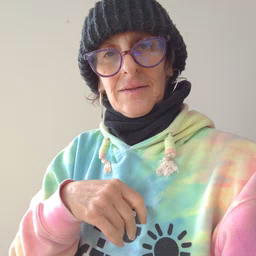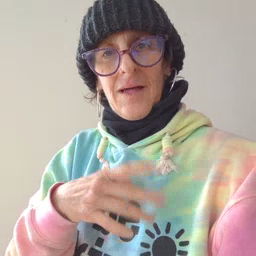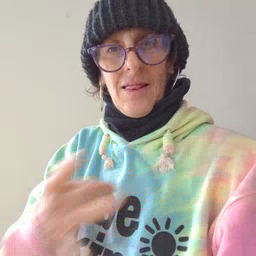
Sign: like